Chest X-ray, PA view. Patient: 63 years old, sex F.
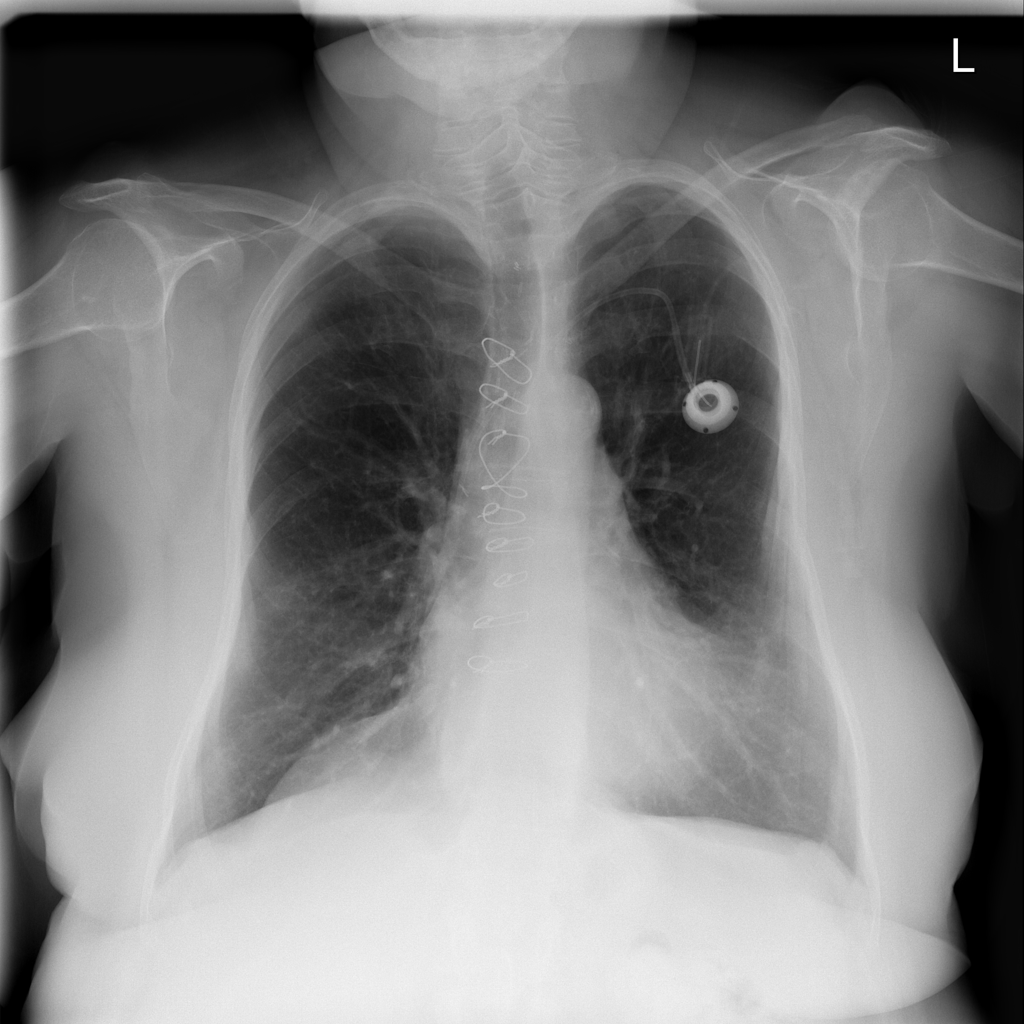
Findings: No Finding